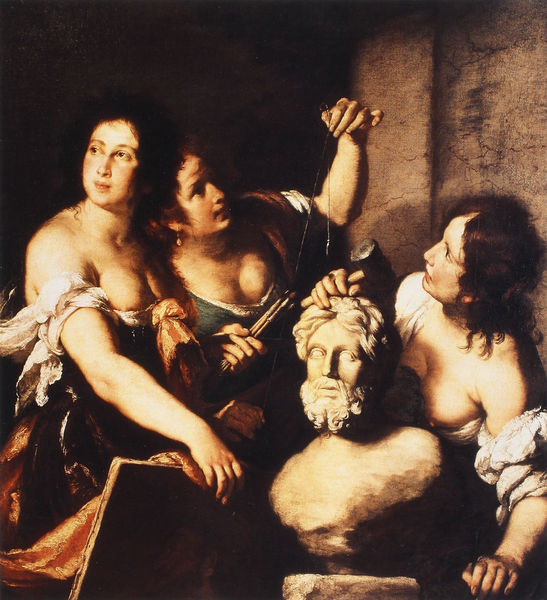
Titel: Allegorie der Malerei, Skulptur und Architektur
Künstler: Bernardo Strozzi
Institution: St. Petersburg, Eremitage
Schlagwörter: dunkel, gemälde, hand, haut, kopf, nackt, schatten, frauen, braun, brust, busen, frankreich, kleid, kleider, licht, marmor, tuch, bart, wand, stein, hände, porträt, haare, locken, arbeit, brüste, nähen, brauen, büste, faden, nadel, entblößt, buch, leinwand, allegorie, kunst, künste, pinsel, hammer, neugier, drei frauen, bildhauer, lot, e